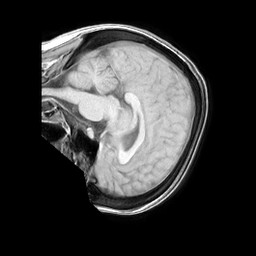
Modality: T1w
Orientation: sagittal
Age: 46
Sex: female
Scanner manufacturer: philips
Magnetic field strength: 1.5 T
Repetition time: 0.1873 s
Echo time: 0.001879 s